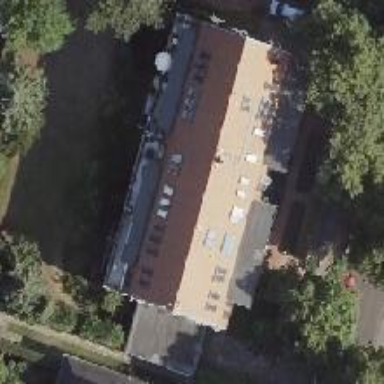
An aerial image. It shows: Gambrel-roofed building with apartments.